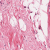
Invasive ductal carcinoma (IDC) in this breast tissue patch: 0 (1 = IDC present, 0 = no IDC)